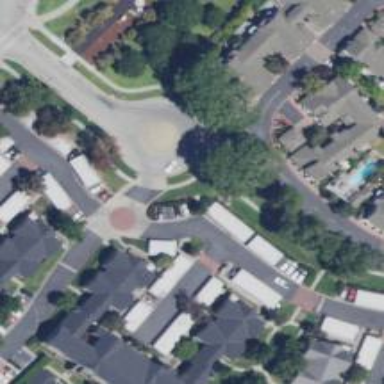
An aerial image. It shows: Unmarked crossing on footway.